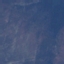
Land use / land cover: HerbaceousVegetation